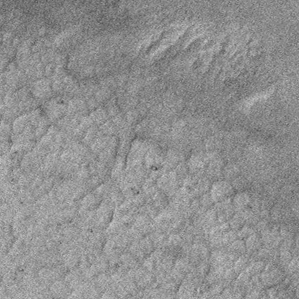
Label: frost